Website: macys
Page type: payment
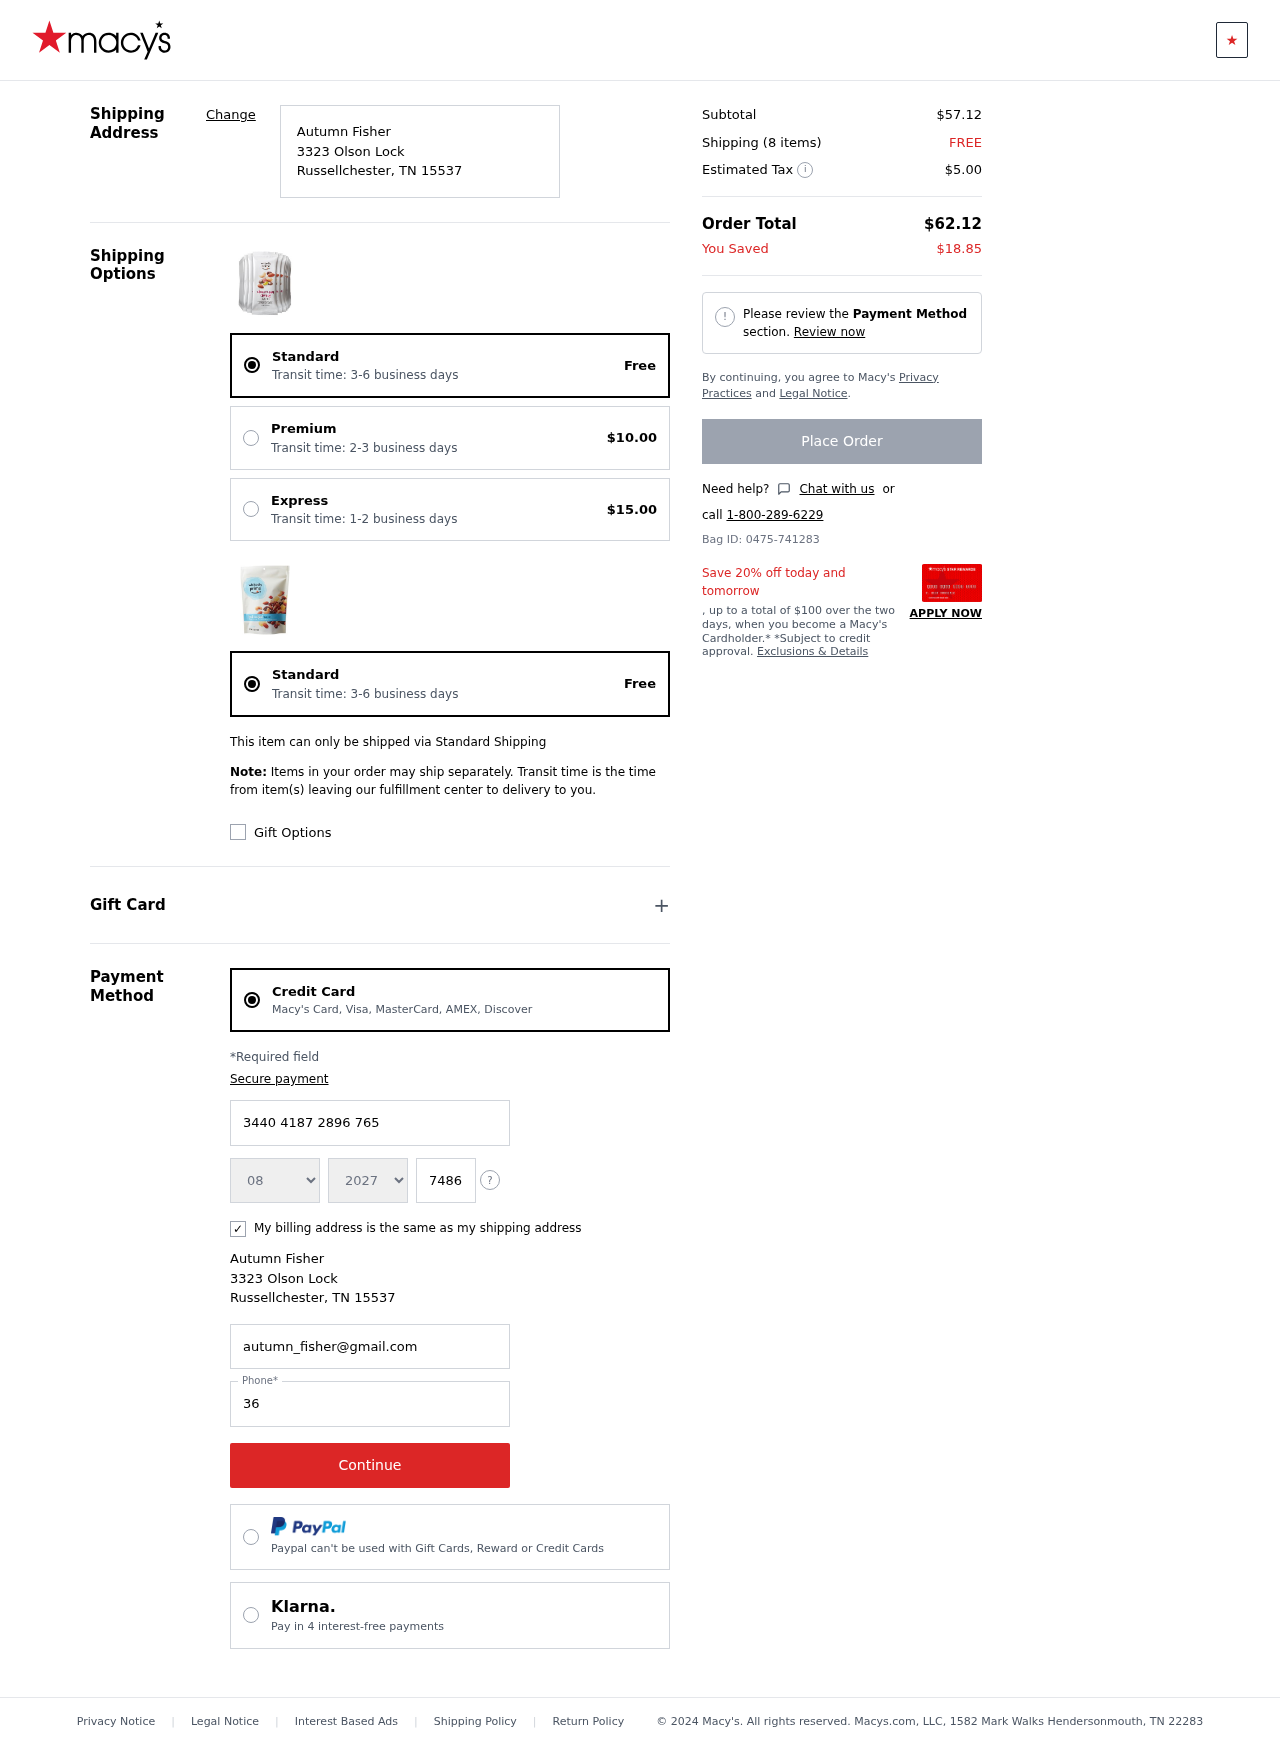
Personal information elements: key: PII_CARD_CVV
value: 7486
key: PII_CARD_EXPIRY_MONTH
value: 08
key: PII_CARD_EXPIRY_YEAR
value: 27
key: PII_CARD_NUMBER
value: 3440 4187 2896 765
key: PII_CITY
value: Russellchester
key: PII_EMAIL
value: autumn_fisher@gmail.com
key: PII_FULLNAME
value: Autumn Fisher
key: PII_PHONE
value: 3667125878
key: PII_POSTCODE
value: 15537
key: PII_STATE_ABBR
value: TN
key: PII_STREET
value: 3323 Olson Lock
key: PII_FULLNAME2
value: Autumn Fisher
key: PII_STREET2
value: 3323 Olson Lock
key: PII_CITY2
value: Russellchester
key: PII_STATE_ABBR2
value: TN
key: PII_POSTCODE2
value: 15537
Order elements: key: ORDER_DELIVERY_DATE
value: Transit time: 3-6 business days
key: ORDER_SHIPPING_STANDARD
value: Free
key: ORDER_SHIPPING_PREMIUM
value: $10.00
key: ORDER_SHIPPING_EXPRESS
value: $15.00
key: ORDER_DELIVERY_DATE2
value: Transit time: 3-6 business days
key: ORDER_SHIPPING_STANDARD2
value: Free
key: ORDER_SUBTOTAL
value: $57.12
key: ORDER_NUM_ITEMS
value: Shipping (8 items)
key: ORDER_SHIPPING_COST
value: FREE
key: ORDER_TAX
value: $5.00
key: ORDER_TOTAL
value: $62.12
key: ORDER_SAVINGS
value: $18.85
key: ORDER_ID
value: Bag ID: 0475-741283